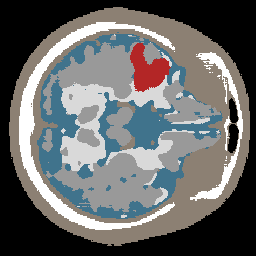
Label: lesion